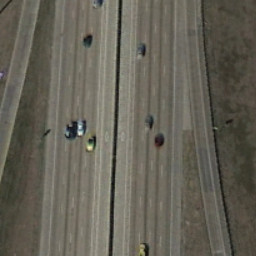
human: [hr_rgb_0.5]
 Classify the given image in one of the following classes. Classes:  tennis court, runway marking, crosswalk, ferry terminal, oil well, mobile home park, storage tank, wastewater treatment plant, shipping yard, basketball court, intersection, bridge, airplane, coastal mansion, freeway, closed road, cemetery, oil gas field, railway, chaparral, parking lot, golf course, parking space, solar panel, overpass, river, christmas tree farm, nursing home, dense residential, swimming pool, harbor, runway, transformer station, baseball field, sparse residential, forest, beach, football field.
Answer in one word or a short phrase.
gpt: freeway